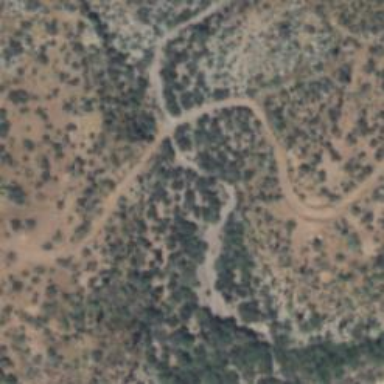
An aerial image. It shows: Unclassified road.